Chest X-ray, AP view. Patient: 29 years old, sex M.
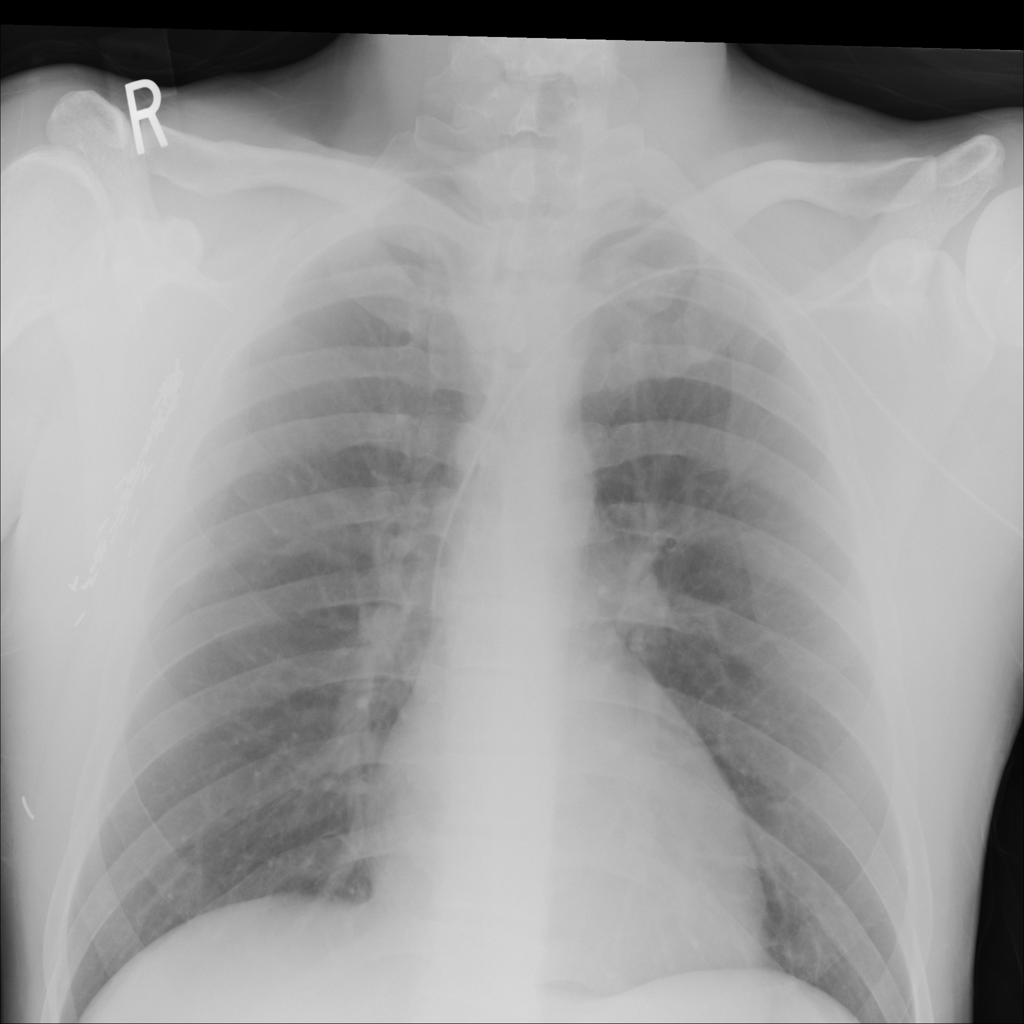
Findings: No Finding